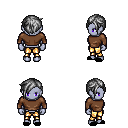
a pixel art fantasy rpg character, female body template, dark elf, purple skin, brown long-sleeve shirt, gold greaves, gray pixie cut hairstyle, black slippers, four views (front, back, left, right), 2x2 character sprite sheet, small pixel art, hard edges, no anti-aliasing